Interaction volume radius: 5 \u00c5
Interaction volume height: 30 \u00c5
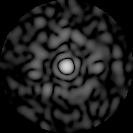
Disorder parameter: 0.8401